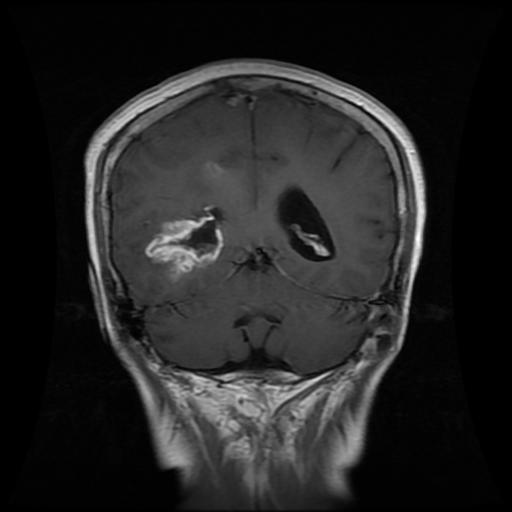
Label: glioma